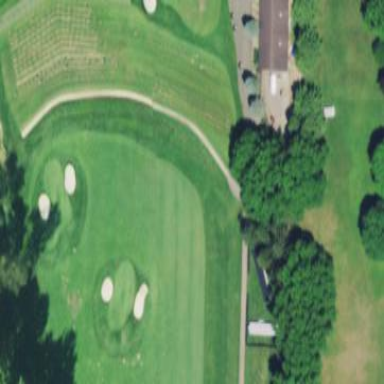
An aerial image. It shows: Golf tee.